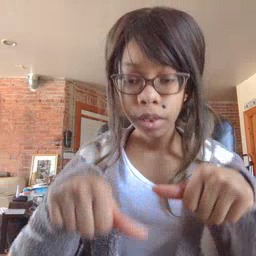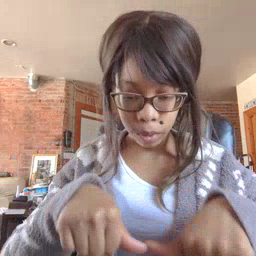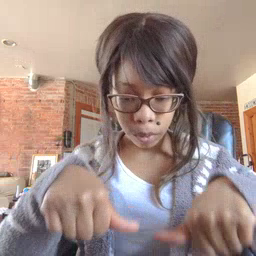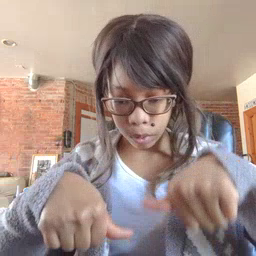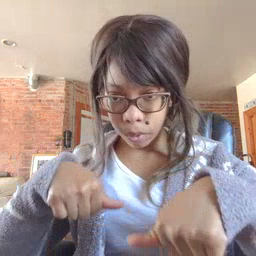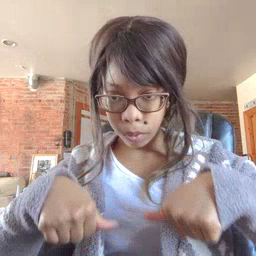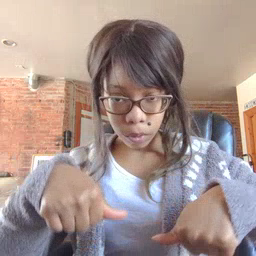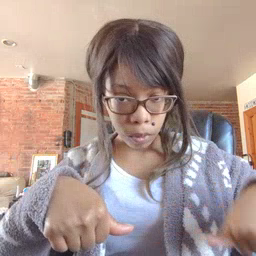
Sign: puzzle